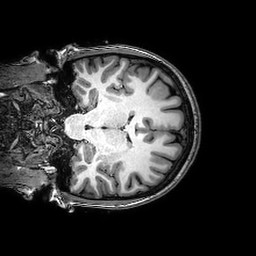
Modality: T1w
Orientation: coronal
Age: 25
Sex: female
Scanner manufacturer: philips
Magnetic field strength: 3 T
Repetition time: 0.008161 s
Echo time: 0.00374 s